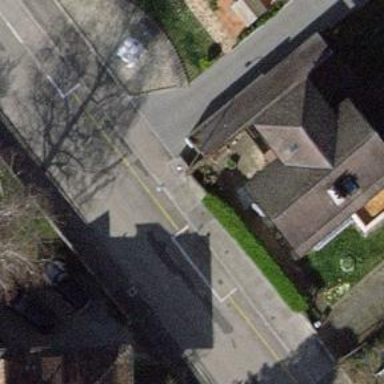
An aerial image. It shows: Road with sidewalk available for pedestrians.